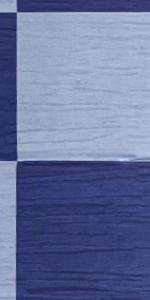
Label: Empty